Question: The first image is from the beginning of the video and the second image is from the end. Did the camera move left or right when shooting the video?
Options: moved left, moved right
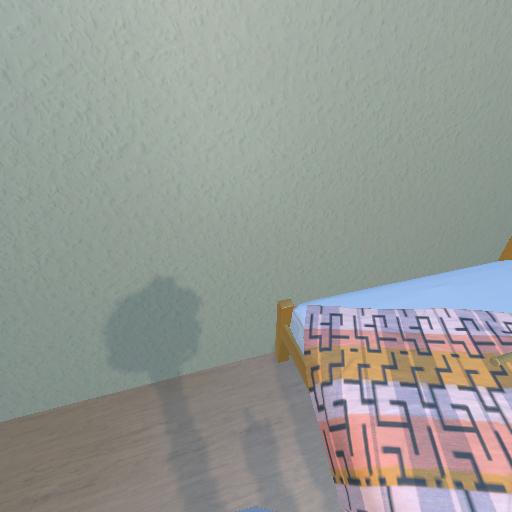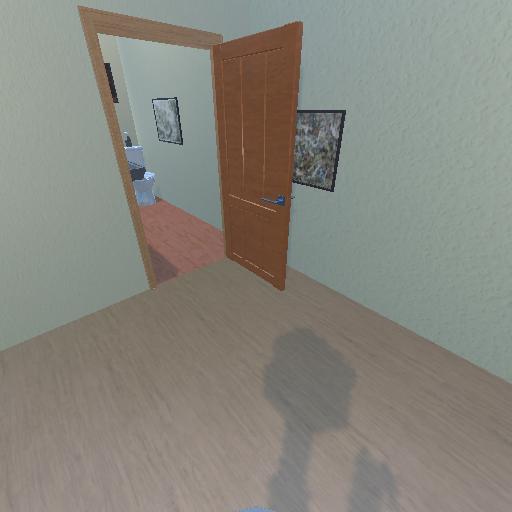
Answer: moved left